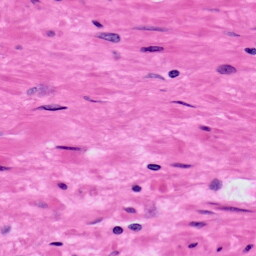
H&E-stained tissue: Prostate